Interaction volume radius: 5 \u00c5
Interaction volume height: 25 \u00c5
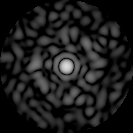
Disorder parameter: 0.8813